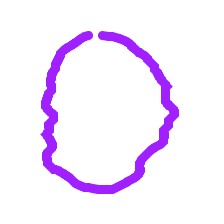
Shape: circle